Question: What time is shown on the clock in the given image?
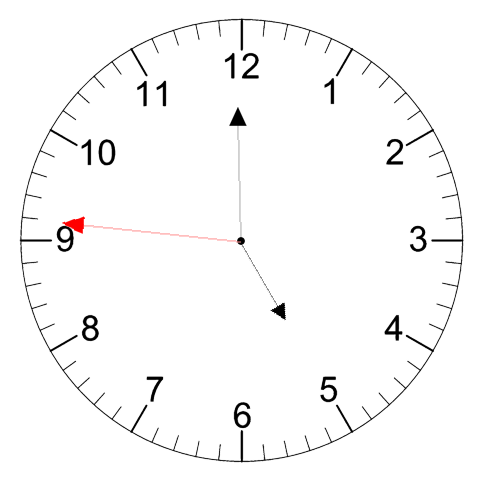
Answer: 04:59:46